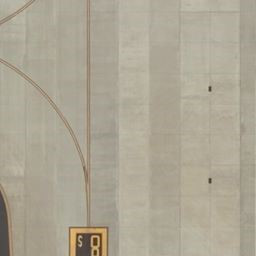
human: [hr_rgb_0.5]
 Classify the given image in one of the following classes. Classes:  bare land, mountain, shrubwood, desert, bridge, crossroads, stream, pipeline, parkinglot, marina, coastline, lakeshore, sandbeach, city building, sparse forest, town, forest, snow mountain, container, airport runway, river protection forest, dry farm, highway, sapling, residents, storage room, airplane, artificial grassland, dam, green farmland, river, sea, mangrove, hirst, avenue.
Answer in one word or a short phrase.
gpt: airport runway